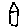
Label: house